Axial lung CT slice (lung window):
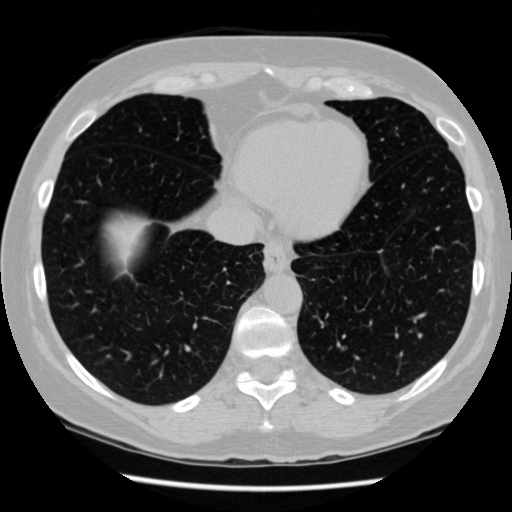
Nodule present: no